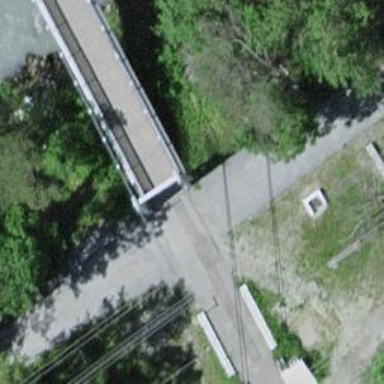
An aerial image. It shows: Concrete track with bridge. The track is of grade1 tracktype.